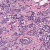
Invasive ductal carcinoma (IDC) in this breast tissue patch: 1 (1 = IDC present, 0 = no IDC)